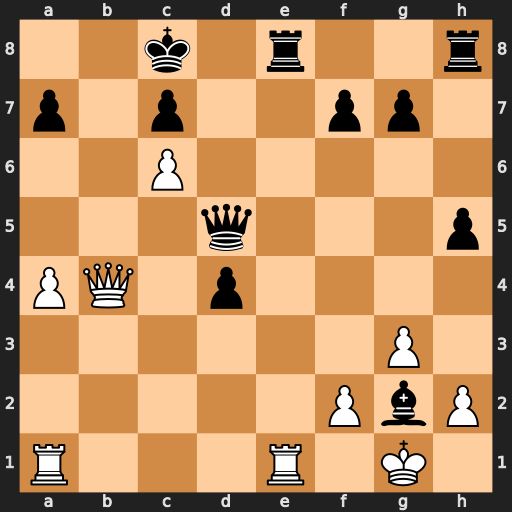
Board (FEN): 2k1r2r/p1p2pp1/2P5/3q3p/PQ1p4/6P1/5PbP/R3R1K1
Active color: w
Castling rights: -
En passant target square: -
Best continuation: Qb7+ Kd8 Qa8#